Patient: sex F, age 44
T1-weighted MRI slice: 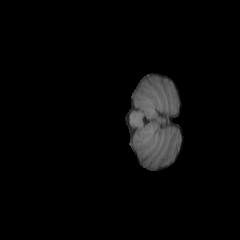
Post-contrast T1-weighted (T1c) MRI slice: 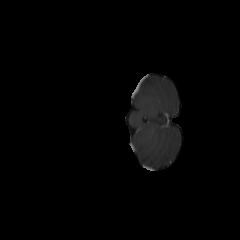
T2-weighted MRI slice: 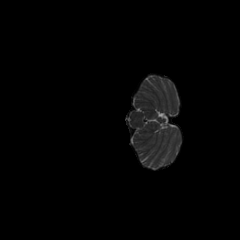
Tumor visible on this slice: no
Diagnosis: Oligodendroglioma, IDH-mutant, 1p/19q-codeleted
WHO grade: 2